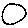
Label: circle